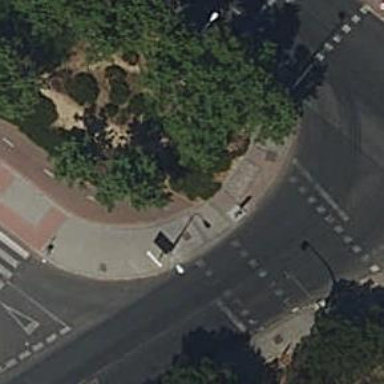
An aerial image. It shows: Road crossing with traffic signals.